Interaction volume radius: 5 \u00c5
Interaction volume height: 15 \u00c5
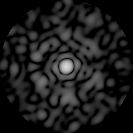
Disorder parameter: 0.7968